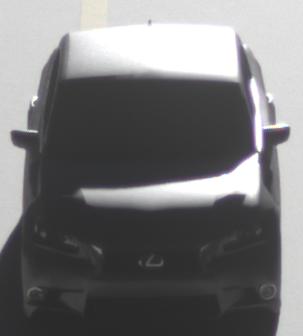
Make: Lexus
Model: GS 250
Detailed model: GS (L10)
Model produced from: 2012/06
Model produced until: 2013/12
Doors: 4
Color: gray
Road condition: dry road
Daytime: sunrise or sunset
Contrast: high contrast